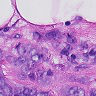
Metastatic tissue present: yes